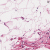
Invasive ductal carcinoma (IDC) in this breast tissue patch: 0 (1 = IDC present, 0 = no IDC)